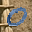
Label: 0